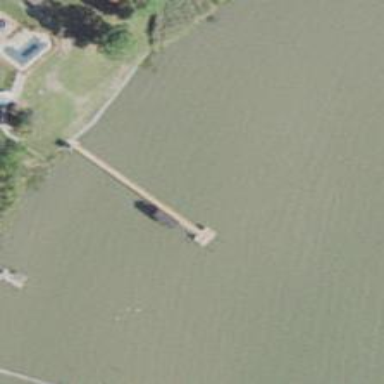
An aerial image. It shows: Man-made pier.